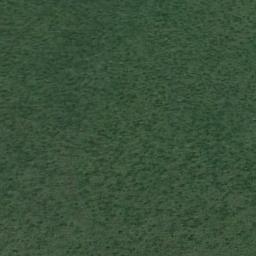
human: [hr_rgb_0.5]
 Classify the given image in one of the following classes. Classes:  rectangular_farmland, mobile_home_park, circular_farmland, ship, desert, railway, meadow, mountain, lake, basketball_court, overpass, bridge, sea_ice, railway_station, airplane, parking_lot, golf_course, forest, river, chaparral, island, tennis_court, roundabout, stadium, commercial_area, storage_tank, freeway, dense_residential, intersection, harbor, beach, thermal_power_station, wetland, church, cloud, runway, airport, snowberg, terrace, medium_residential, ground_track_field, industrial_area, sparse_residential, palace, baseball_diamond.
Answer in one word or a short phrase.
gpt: meadow